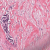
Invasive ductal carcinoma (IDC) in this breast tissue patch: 1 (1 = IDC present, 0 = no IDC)